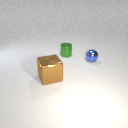
small blue metal sphere behind large brown metal cube